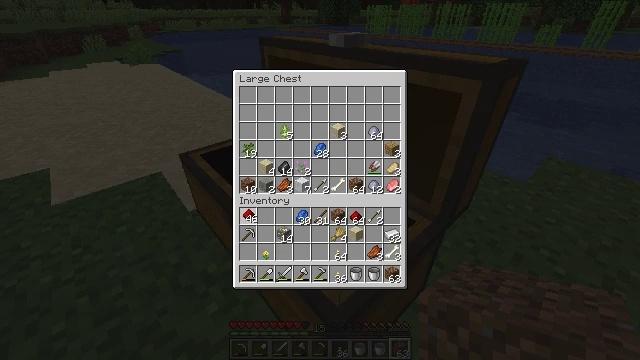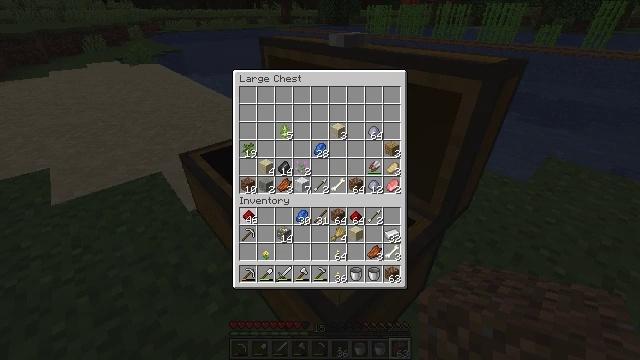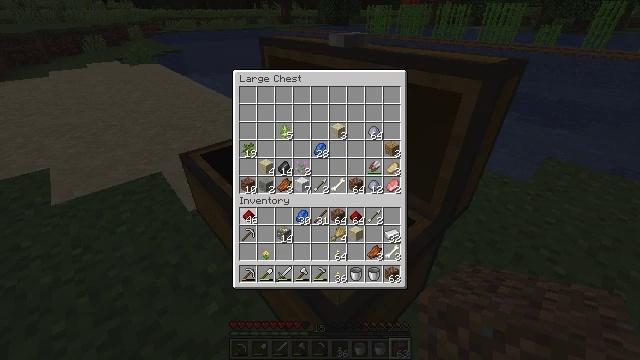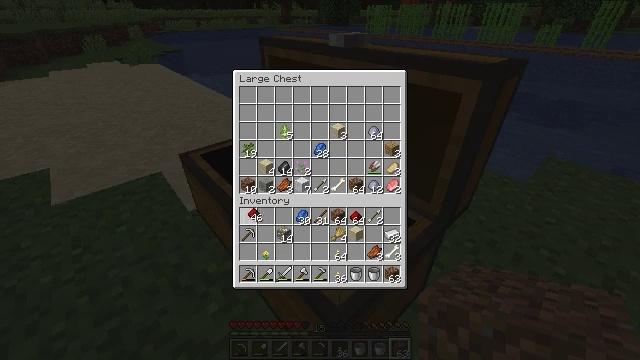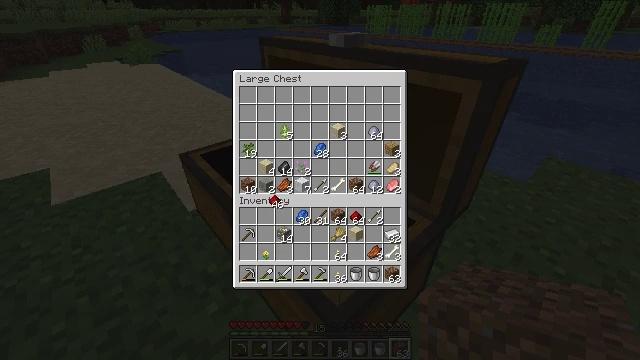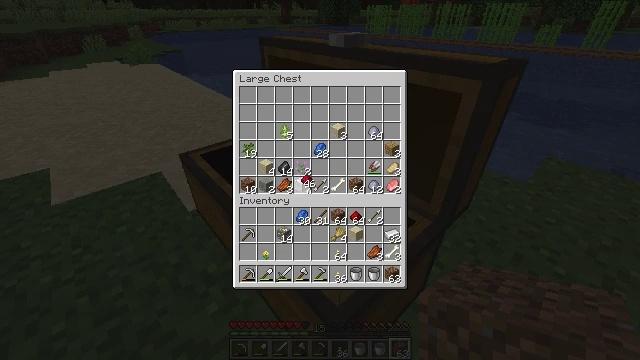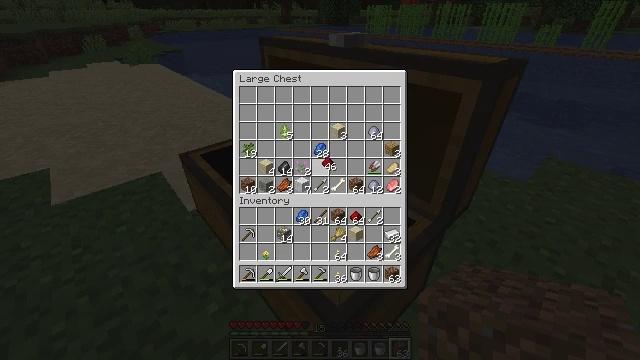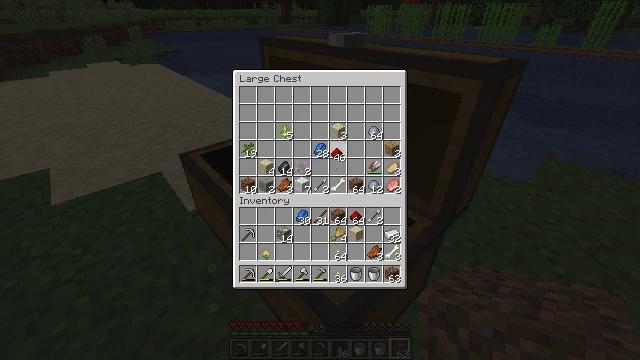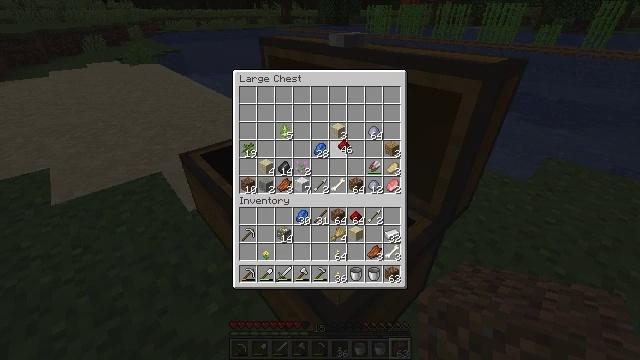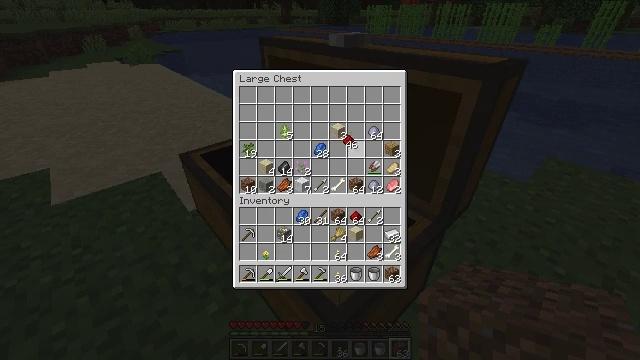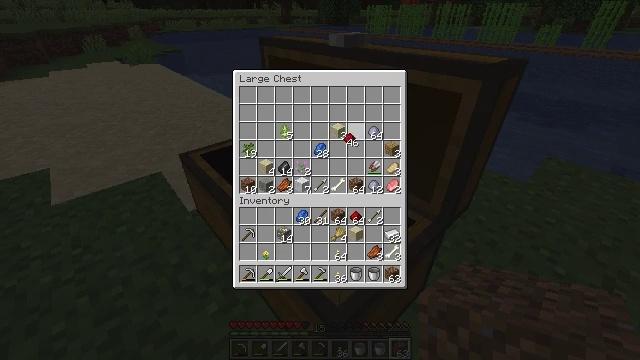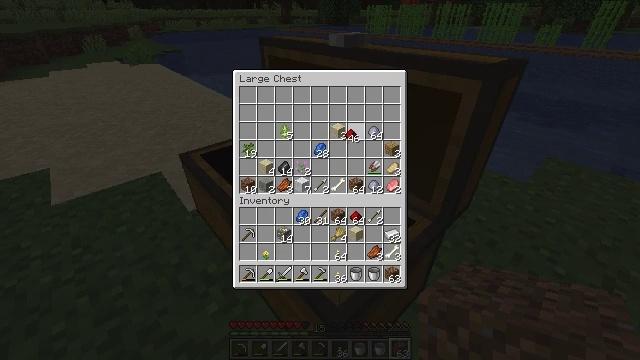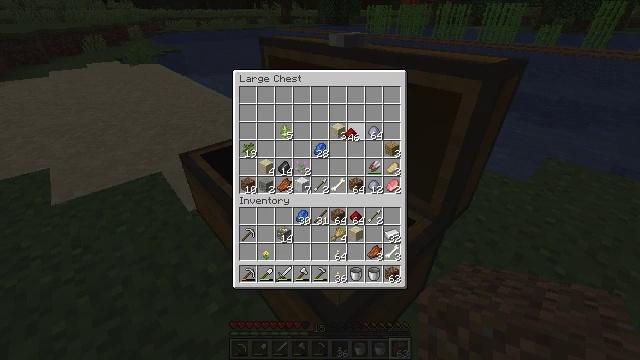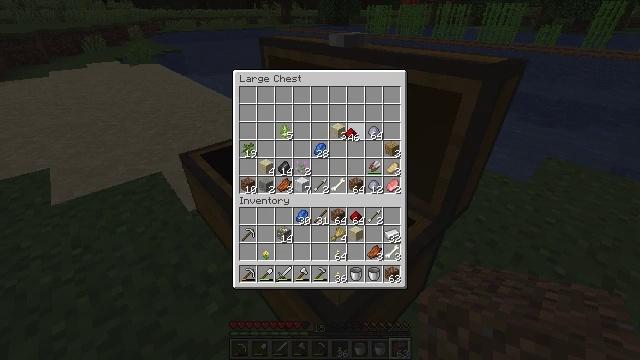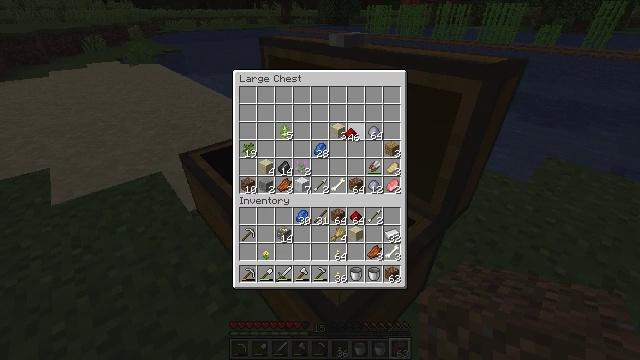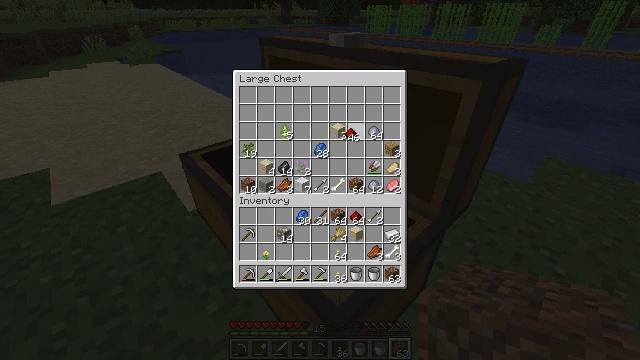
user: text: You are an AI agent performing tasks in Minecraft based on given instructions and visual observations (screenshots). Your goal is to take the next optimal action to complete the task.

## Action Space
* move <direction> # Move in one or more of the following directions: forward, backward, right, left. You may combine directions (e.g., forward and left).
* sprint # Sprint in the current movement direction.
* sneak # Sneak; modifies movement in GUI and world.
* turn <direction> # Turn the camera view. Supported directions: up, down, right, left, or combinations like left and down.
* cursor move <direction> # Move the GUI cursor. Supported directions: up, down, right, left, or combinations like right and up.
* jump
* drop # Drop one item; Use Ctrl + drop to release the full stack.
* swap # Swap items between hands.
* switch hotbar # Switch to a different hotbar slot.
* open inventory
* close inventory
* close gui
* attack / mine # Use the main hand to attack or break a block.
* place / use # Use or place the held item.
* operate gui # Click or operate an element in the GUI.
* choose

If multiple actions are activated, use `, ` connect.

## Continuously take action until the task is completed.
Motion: motion action
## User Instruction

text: Collect sugar cane near water sources.
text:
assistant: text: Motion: operate gui
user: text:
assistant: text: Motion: operate gui
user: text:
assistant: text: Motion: no_op
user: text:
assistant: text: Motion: cursor move right and up
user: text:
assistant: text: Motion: cursor move right and up
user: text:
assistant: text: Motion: cursor move right and up
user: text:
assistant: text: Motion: cursor move right and up
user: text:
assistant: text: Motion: cursor move right and up
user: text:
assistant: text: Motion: no_op
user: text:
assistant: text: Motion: no_op
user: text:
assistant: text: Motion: no_op
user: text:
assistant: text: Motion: no_op
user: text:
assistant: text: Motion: operate gui
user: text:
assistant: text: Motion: operate gui
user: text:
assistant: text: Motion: operate gui
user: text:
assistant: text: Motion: operate gui
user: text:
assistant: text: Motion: no_op
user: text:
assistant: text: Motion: no_op
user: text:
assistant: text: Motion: no_op
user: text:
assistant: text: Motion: no_op
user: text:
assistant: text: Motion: no_op
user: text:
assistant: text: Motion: no_op
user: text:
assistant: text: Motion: no_op
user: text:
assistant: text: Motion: no_op
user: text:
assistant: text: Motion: no_op
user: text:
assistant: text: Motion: no_op
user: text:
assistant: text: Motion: no_op
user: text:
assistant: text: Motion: cursor move down
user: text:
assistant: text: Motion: cursor move right and down
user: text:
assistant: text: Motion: cursor move down